Question: Rookie ios question. I am trying to create a sign up form using a table view controller. I am trying add textfields to each cell programmatically in the cellForRowAtIndexPath method but all my text fields seem to getting created on the first cell - one overlapping the other. Here is my code.
Here is how my cells are rendering. I think I am doing something goofy with the part that is reusing the cells. I did check some some other similar threads on stackoverflow but none of them helped. Could you please tell me what i am missing or is this even the way this is supposed to be done. Your inputs are really appreciated.
Thanks,
Mike

'''
- (UITableViewCell *)tableView:(UITableView *)tableView cellForRowAtIndexPath:(NSIndexPath *)indexPath{
UITableViewCell *cell = [tableView dequeueReusableCellWithIdentifier:@"signUpFields" forIndexPath:indexPath];
// Configure the cell...
if (indexPath.row == 0){
//self.firstName = [[UITextField alloc] initWithFrame:CGRectMake(5, 0, 280, 21)];
self.firstName = [[UITextField alloc] initWithFrame:CGRectMake(120, 13, 375, 30)];
self.firstName.placeholder = @"First Name";
self.firstName.autocorrectionType = UITextAutocorrectionTypeNo;
[self.firstName setClearButtonMode:UITextFieldViewModeWhileEditing];
//cell.accessoryView = self.firstName;
[cell.contentView addSubview:self.firstName];
}
if (indexPath.row == 1){
self.lastName = [[UITextField alloc] initWithFrame:CGRectMake(120, 13, 375, 30)];
self.lastName.placeholder = @"Last Name";
self.lastName.autocorrectionType = UITextAutocorrectionTypeNo;
[self.lastName setClearButtonMode:UITextFieldViewModeWhileEditing];
//cell.accessoryView = self.lastName;
[cell.contentView addSubview:self.lastName];
}
if (indexPath.row == 2){
self.emailId = [[UITextField alloc] initWithFrame:CGRectMake(120, 13, 375, 30)];
self.emailId.placeholder = @"Email Id";
self.emailId.autocorrectionType = UITextAutocorrectionTypeNo;
[self.emailId setClearButtonMode:UITextFieldViewModeWhileEditing];
//cell.accessoryView = self.emailId;
[cell.contentView addSubview:self.emailId];
}
if (indexPath.row == 3){
self.password = [[UITextField alloc] initWithFrame:CGRectMake(120, 13, 375, 30)];
self.password.placeholder = @"Password";
self.password.secureTextEntry = YES;
self.password.autocorrectionType = UITextAutocorrectionTypeNo;
[self.password setClearButtonMode:UITextFieldViewModeWhileEditing];
//cell.accessoryView = self.password;
[cell.contentView addSubview:self.password];
}
self.firstName.delegate = self;
self.lastName.delegate = self;
self.emailId.delegate = self;
self.password.delegate = self;
[self.signUpTable addSubview:self.firstName];
[self.signUpTable addSubview:self.lastName];
[self.signUpTable addSubview:self.emailId];
[self.signUpTable addSubview:self.password];
cell.selectionStyle = UITableViewCellSelectionStyleNone;
return cell;
}
'''
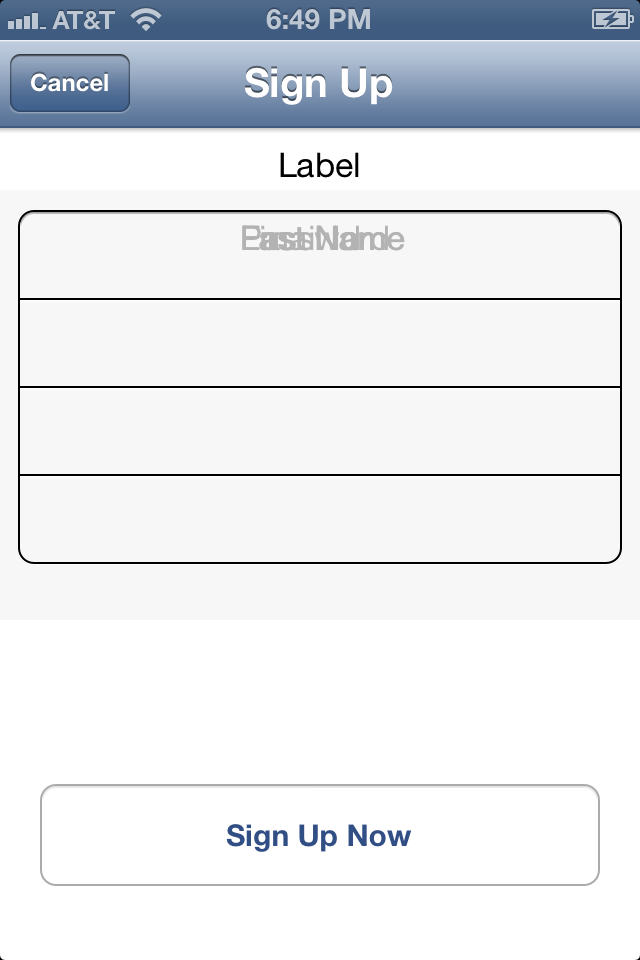
Answer: Try this..
'''
- (UITableViewCell *)tableView:(UITableView *)tableView cellForRowAtIndexPath:(NSIndexPath *)indexPath
{
static NSString *CellIdentifier = @"Cell";
UITableViewCell *cell = [tableView dequeueReusableCellWithIdentifier:CellIdentifier];
if (cell == nil) {
cell = [[UITableViewCell alloc] initWithStyle:UITableViewCellStyleDefault reuseIdentifier:CellIdentifier];
}
if (indexPath.row == 0){
//self.firstName = [[UITextField alloc] initWithFrame:CGRectMake(5, 0, 280, 21)];
self.firstName = [[UITextField alloc] initWithFrame:CGRectMake(120, 13, 375, 30)];
self.firstName.placeholder = @"First Name";
self.firstName.autocorrectionType = UITextAutocorrectionTypeNo;
[self.firstName setClearButtonMode:UITextFieldViewModeWhileEditing];
//cell.accessoryView = self.firstName;
[cell addSubview:self.firstName];
}
if (indexPath.row == 1){
self.lastName = [[UITextField alloc] initWithFrame:CGRectMake(120, 13, 375, 30)];
self.lastName.placeholder = @"Last Name";
self.lastName.autocorrectionType = UITextAutocorrectionTypeNo;
[self.lastName setClearButtonMode:UITextFieldViewModeWhileEditing];
//cell.accessoryView = self.lastName;
[cell addSubview:self.lastName];
}
if (indexPath.row == 2){
self.emailId = [[UITextField alloc] initWithFrame:CGRectMake(120, 13, 375, 30)];
self.emailId.placeholder = @"Email Id";
self.emailId.autocorrectionType = UITextAutocorrectionTypeNo;
[self.emailId setClearButtonMode:UITextFieldViewModeWhileEditing];
//cell.accessoryView = self.emailId;
[cell addSubview:self.emailId];
}
if (indexPath.row == 3){
self.password = [[UITextField alloc] initWithFrame:CGRectMake(120, 13, 375, 30)];
self.password.placeholder = @"Password";
self.password.secureTextEntry = YES;
self.password.autocorrectionType = UITextAutocorrectionTypeNo;
[self.password setClearButtonMode:UITextFieldViewModeWhileEditing];
//cell.accessoryView = self.password;
[cell addSubview:self.password];
}
self.firstName.delegate = self;
self.lastName.delegate = self;
self.emailId.delegate = self;
self.password.delegate = self;
cell.selectionStyle = UITableViewCellSelectionStyleNone;
return cell;
}
'''
no need to add again text view in table view, this is wrong. Try this, this will work for you but better you should create a custom Cell and use. That is the best way to do it, because you can use whatever you want with Cell.